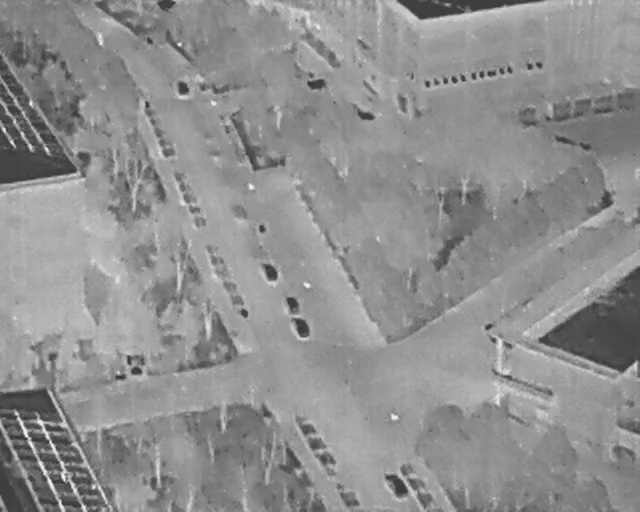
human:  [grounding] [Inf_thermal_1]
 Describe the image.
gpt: In the satellite image, there is  <ref>1 small car </ref> <box>[[27, 16, 29, 18, 171]]</box> located at top left,  <ref>3 small car </ref> <box>[[40, 51, 43, 54, 162], [44, 58, 47, 60, 164], [45, 62, 48, 65, 165]]</box> located at center,  <ref>1 small car </ref> <box>[[59, 92, 64, 96, 151]]</box> located at bottom.